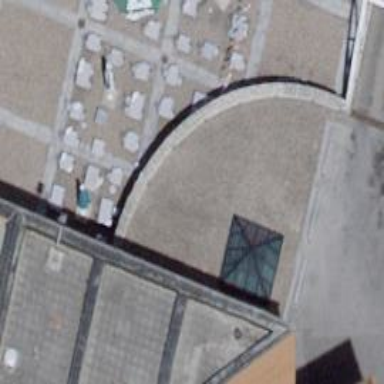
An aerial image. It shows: Restaurant.